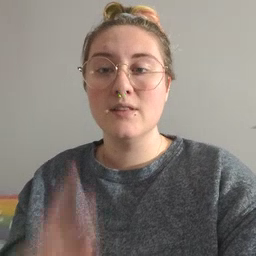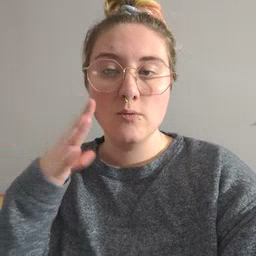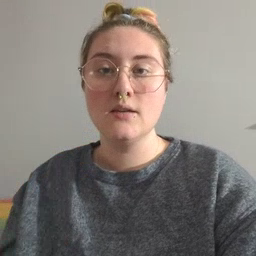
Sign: noisy